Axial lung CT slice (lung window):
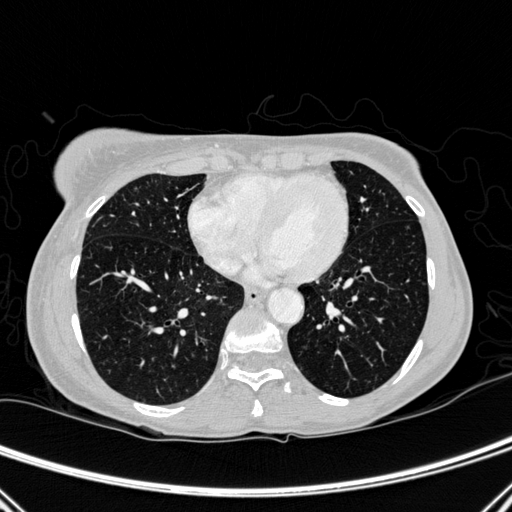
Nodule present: no